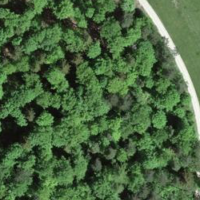
EUNIS habitat code: 44
Species observed at this site:
Campanula glomerata